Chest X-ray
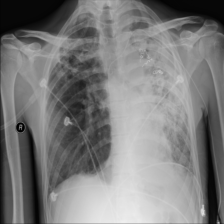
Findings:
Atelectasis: negative
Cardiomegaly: negative
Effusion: negative
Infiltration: positive
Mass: negative
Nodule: negative
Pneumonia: negative
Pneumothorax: negative
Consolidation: negative
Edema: negative
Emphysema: negative
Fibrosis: negative
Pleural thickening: negative
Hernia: negative